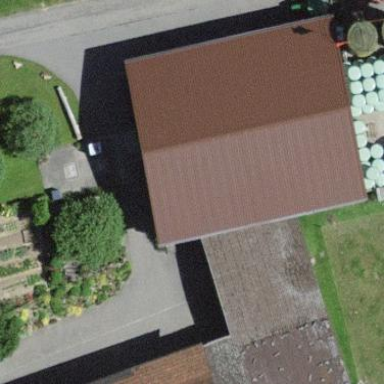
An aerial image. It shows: Rural barn.